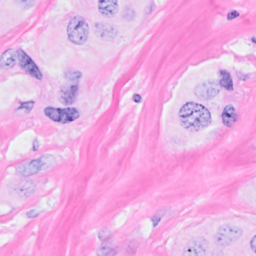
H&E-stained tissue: Breast